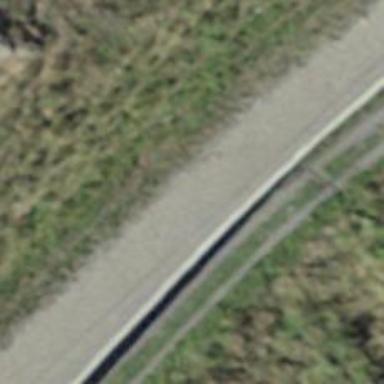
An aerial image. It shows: Narrow-gauge railway track with electrified contact line. The railway has one track.